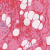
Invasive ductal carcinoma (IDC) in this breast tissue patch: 0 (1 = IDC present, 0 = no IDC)